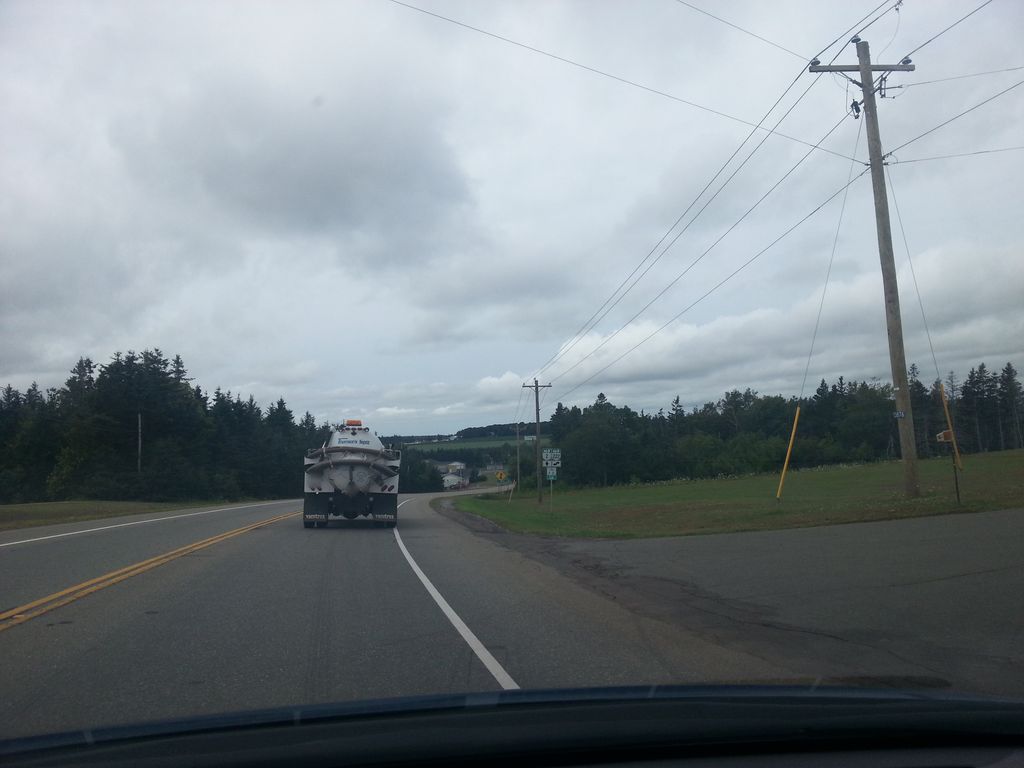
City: charlottetown